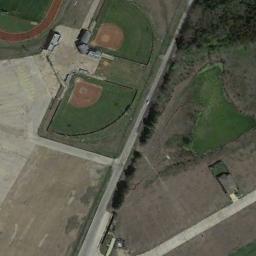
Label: baseball_diamond